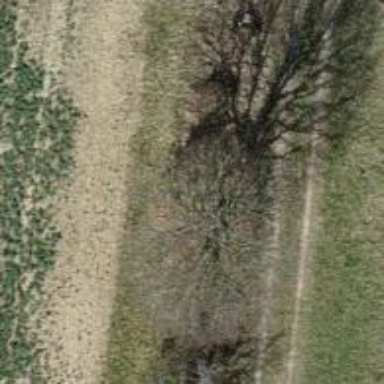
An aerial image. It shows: Broadleaved tree with lush foliage.